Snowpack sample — Snodgrass Mountain, Crested Butte, Colorado (2/4/25, 12:06 PM MST)
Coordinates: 38.923, -106.968
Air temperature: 35 °F
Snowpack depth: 80 cm
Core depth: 30 cm
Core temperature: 35.6 °F
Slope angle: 14°, slope face: 78°
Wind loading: low
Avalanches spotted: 0
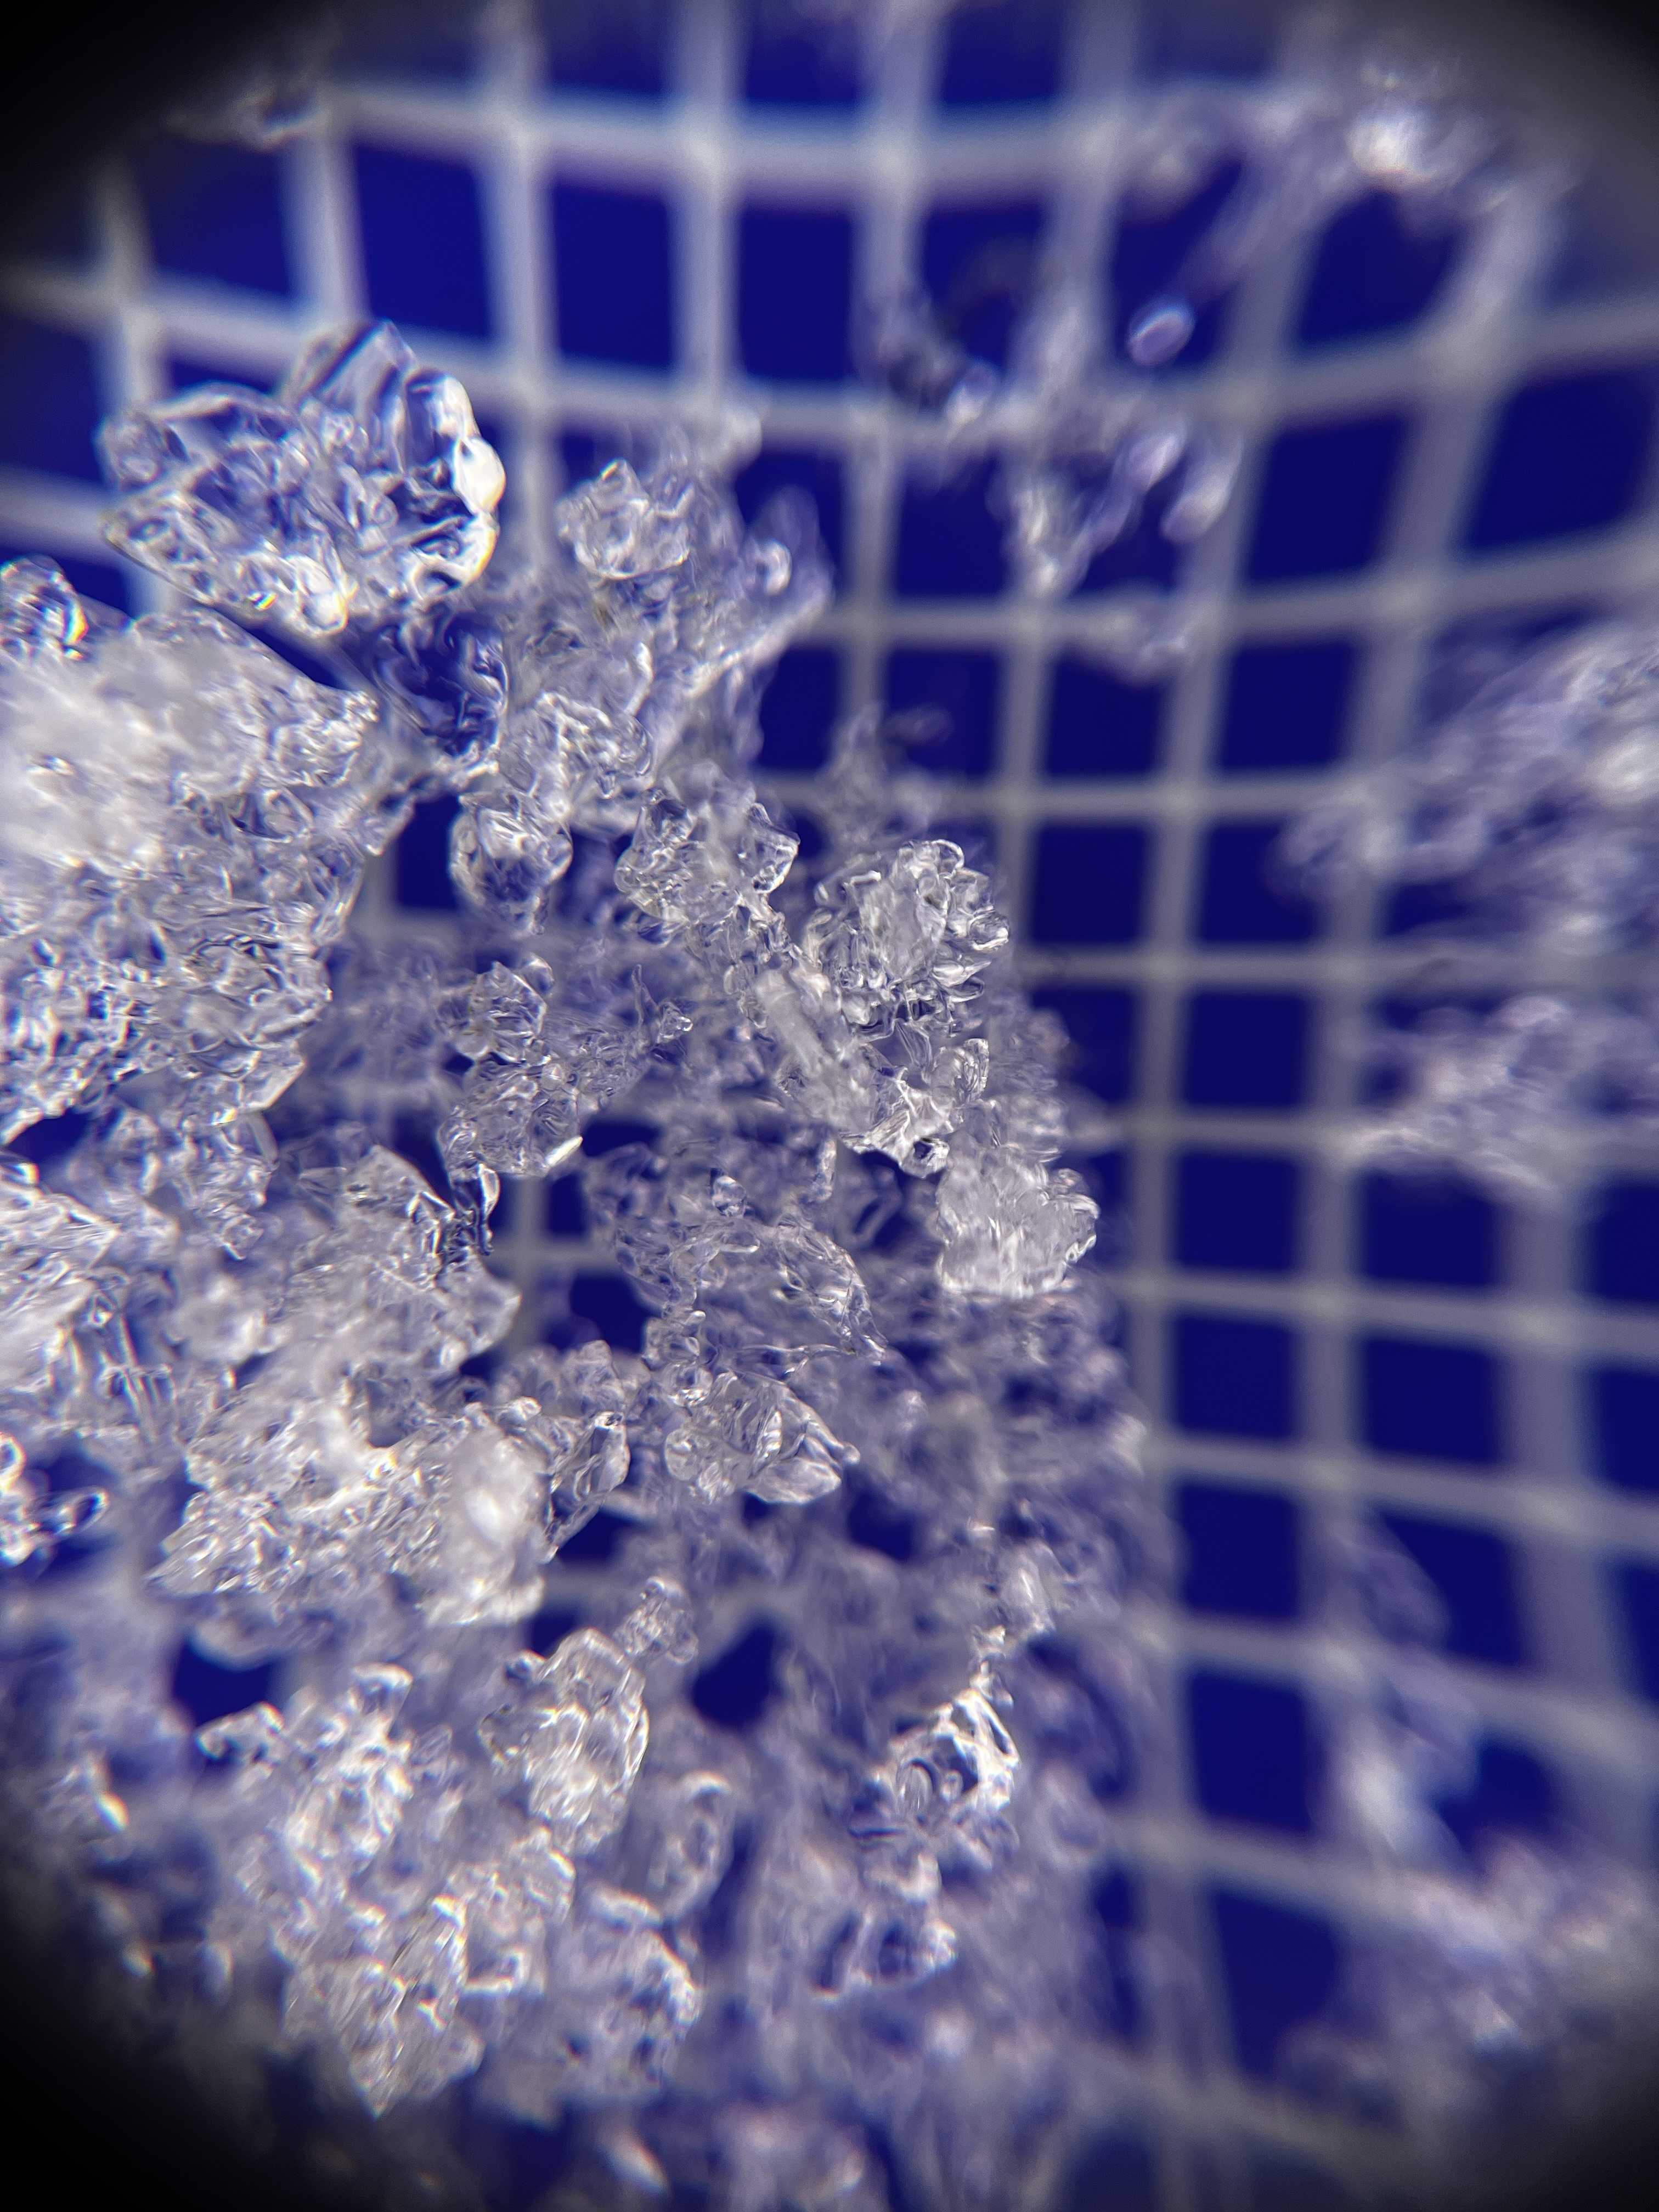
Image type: magnified_profile
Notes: No avalanches nearby, unusually warm weather for the last month reported by residents, Collected 25 yards from treeline